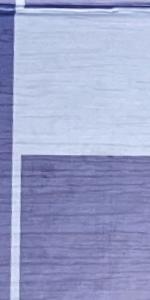
Label: Empty